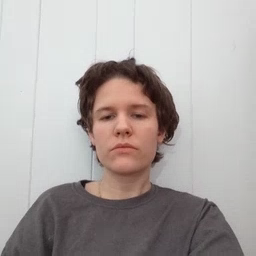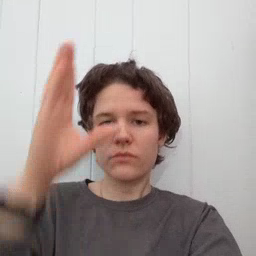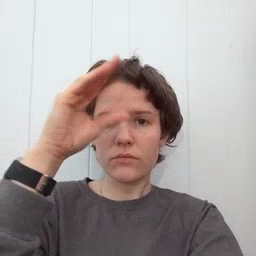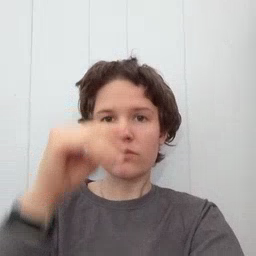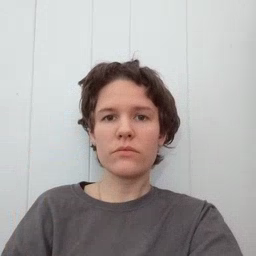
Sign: boy